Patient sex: F
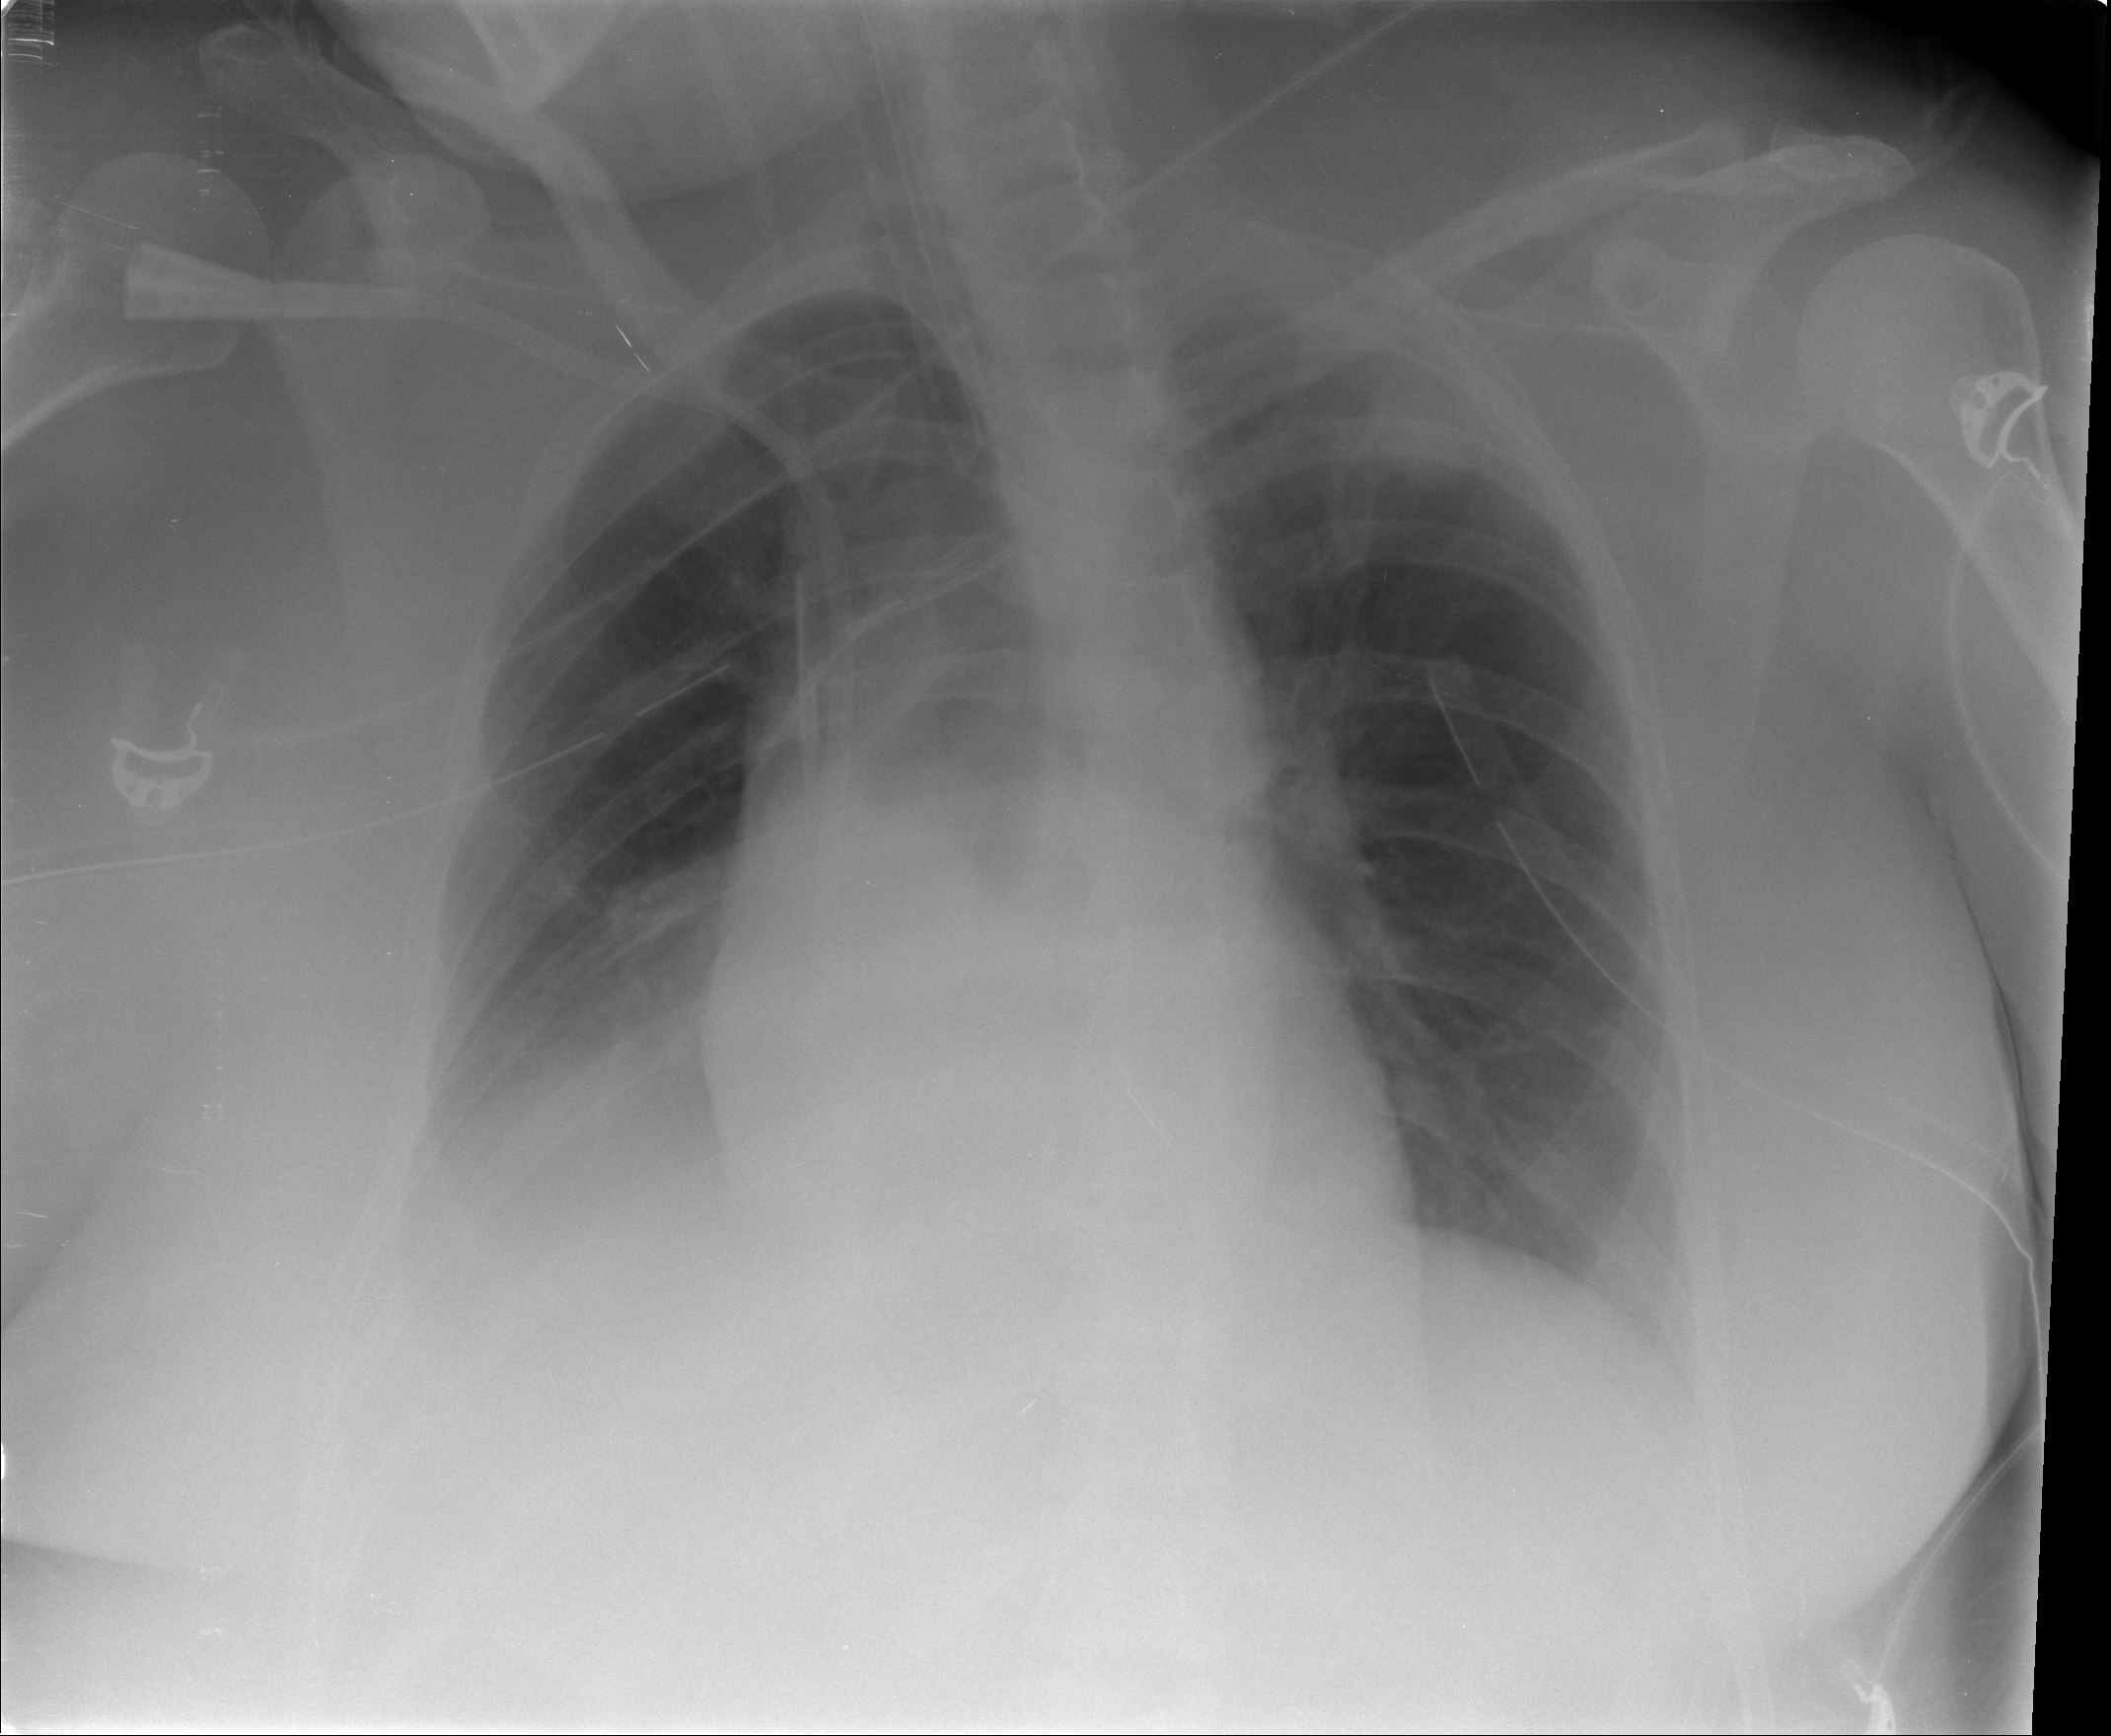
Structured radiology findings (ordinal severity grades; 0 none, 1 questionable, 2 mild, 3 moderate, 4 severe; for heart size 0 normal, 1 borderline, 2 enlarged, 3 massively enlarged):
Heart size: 0
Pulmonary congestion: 0
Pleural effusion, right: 2
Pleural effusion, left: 0
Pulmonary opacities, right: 0
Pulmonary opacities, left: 0
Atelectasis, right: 2
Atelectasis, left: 0